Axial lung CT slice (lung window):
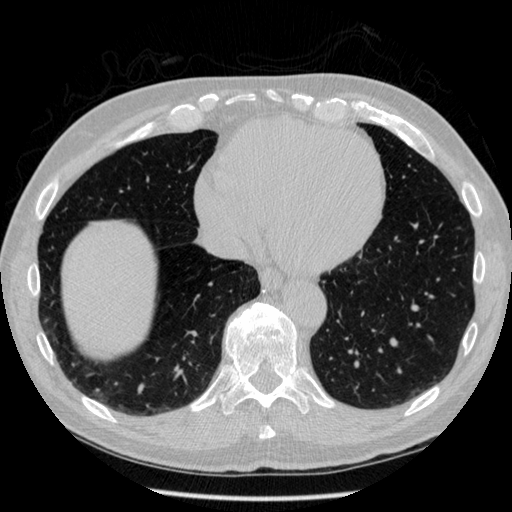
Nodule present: no